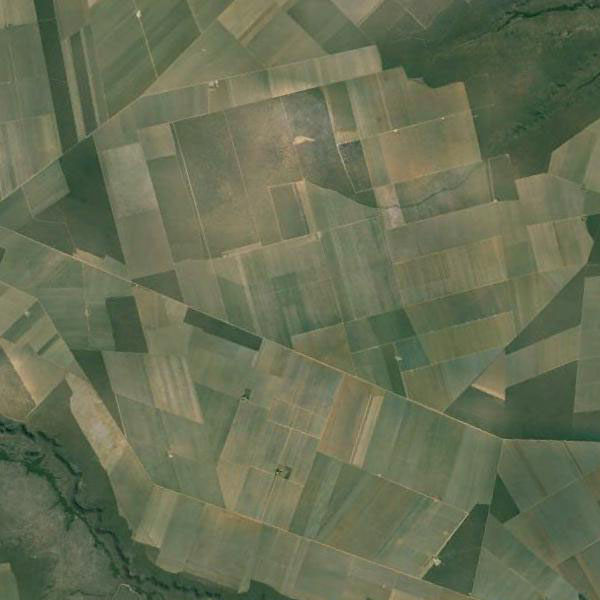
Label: Farmland